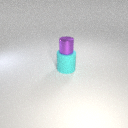
large cyan rubber cylinder below small purple metal cylinder